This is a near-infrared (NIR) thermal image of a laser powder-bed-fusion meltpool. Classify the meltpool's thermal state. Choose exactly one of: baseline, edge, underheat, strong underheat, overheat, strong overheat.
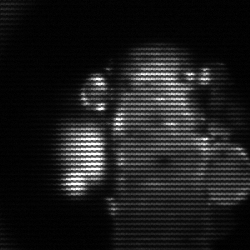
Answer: strong underheat